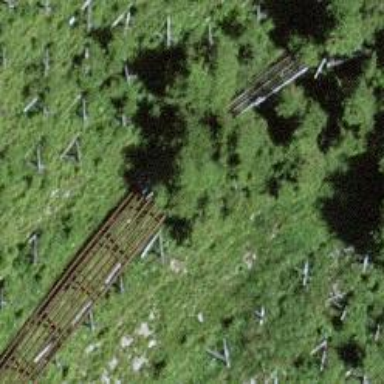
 designed to mitigate snow accumulations in specific area."